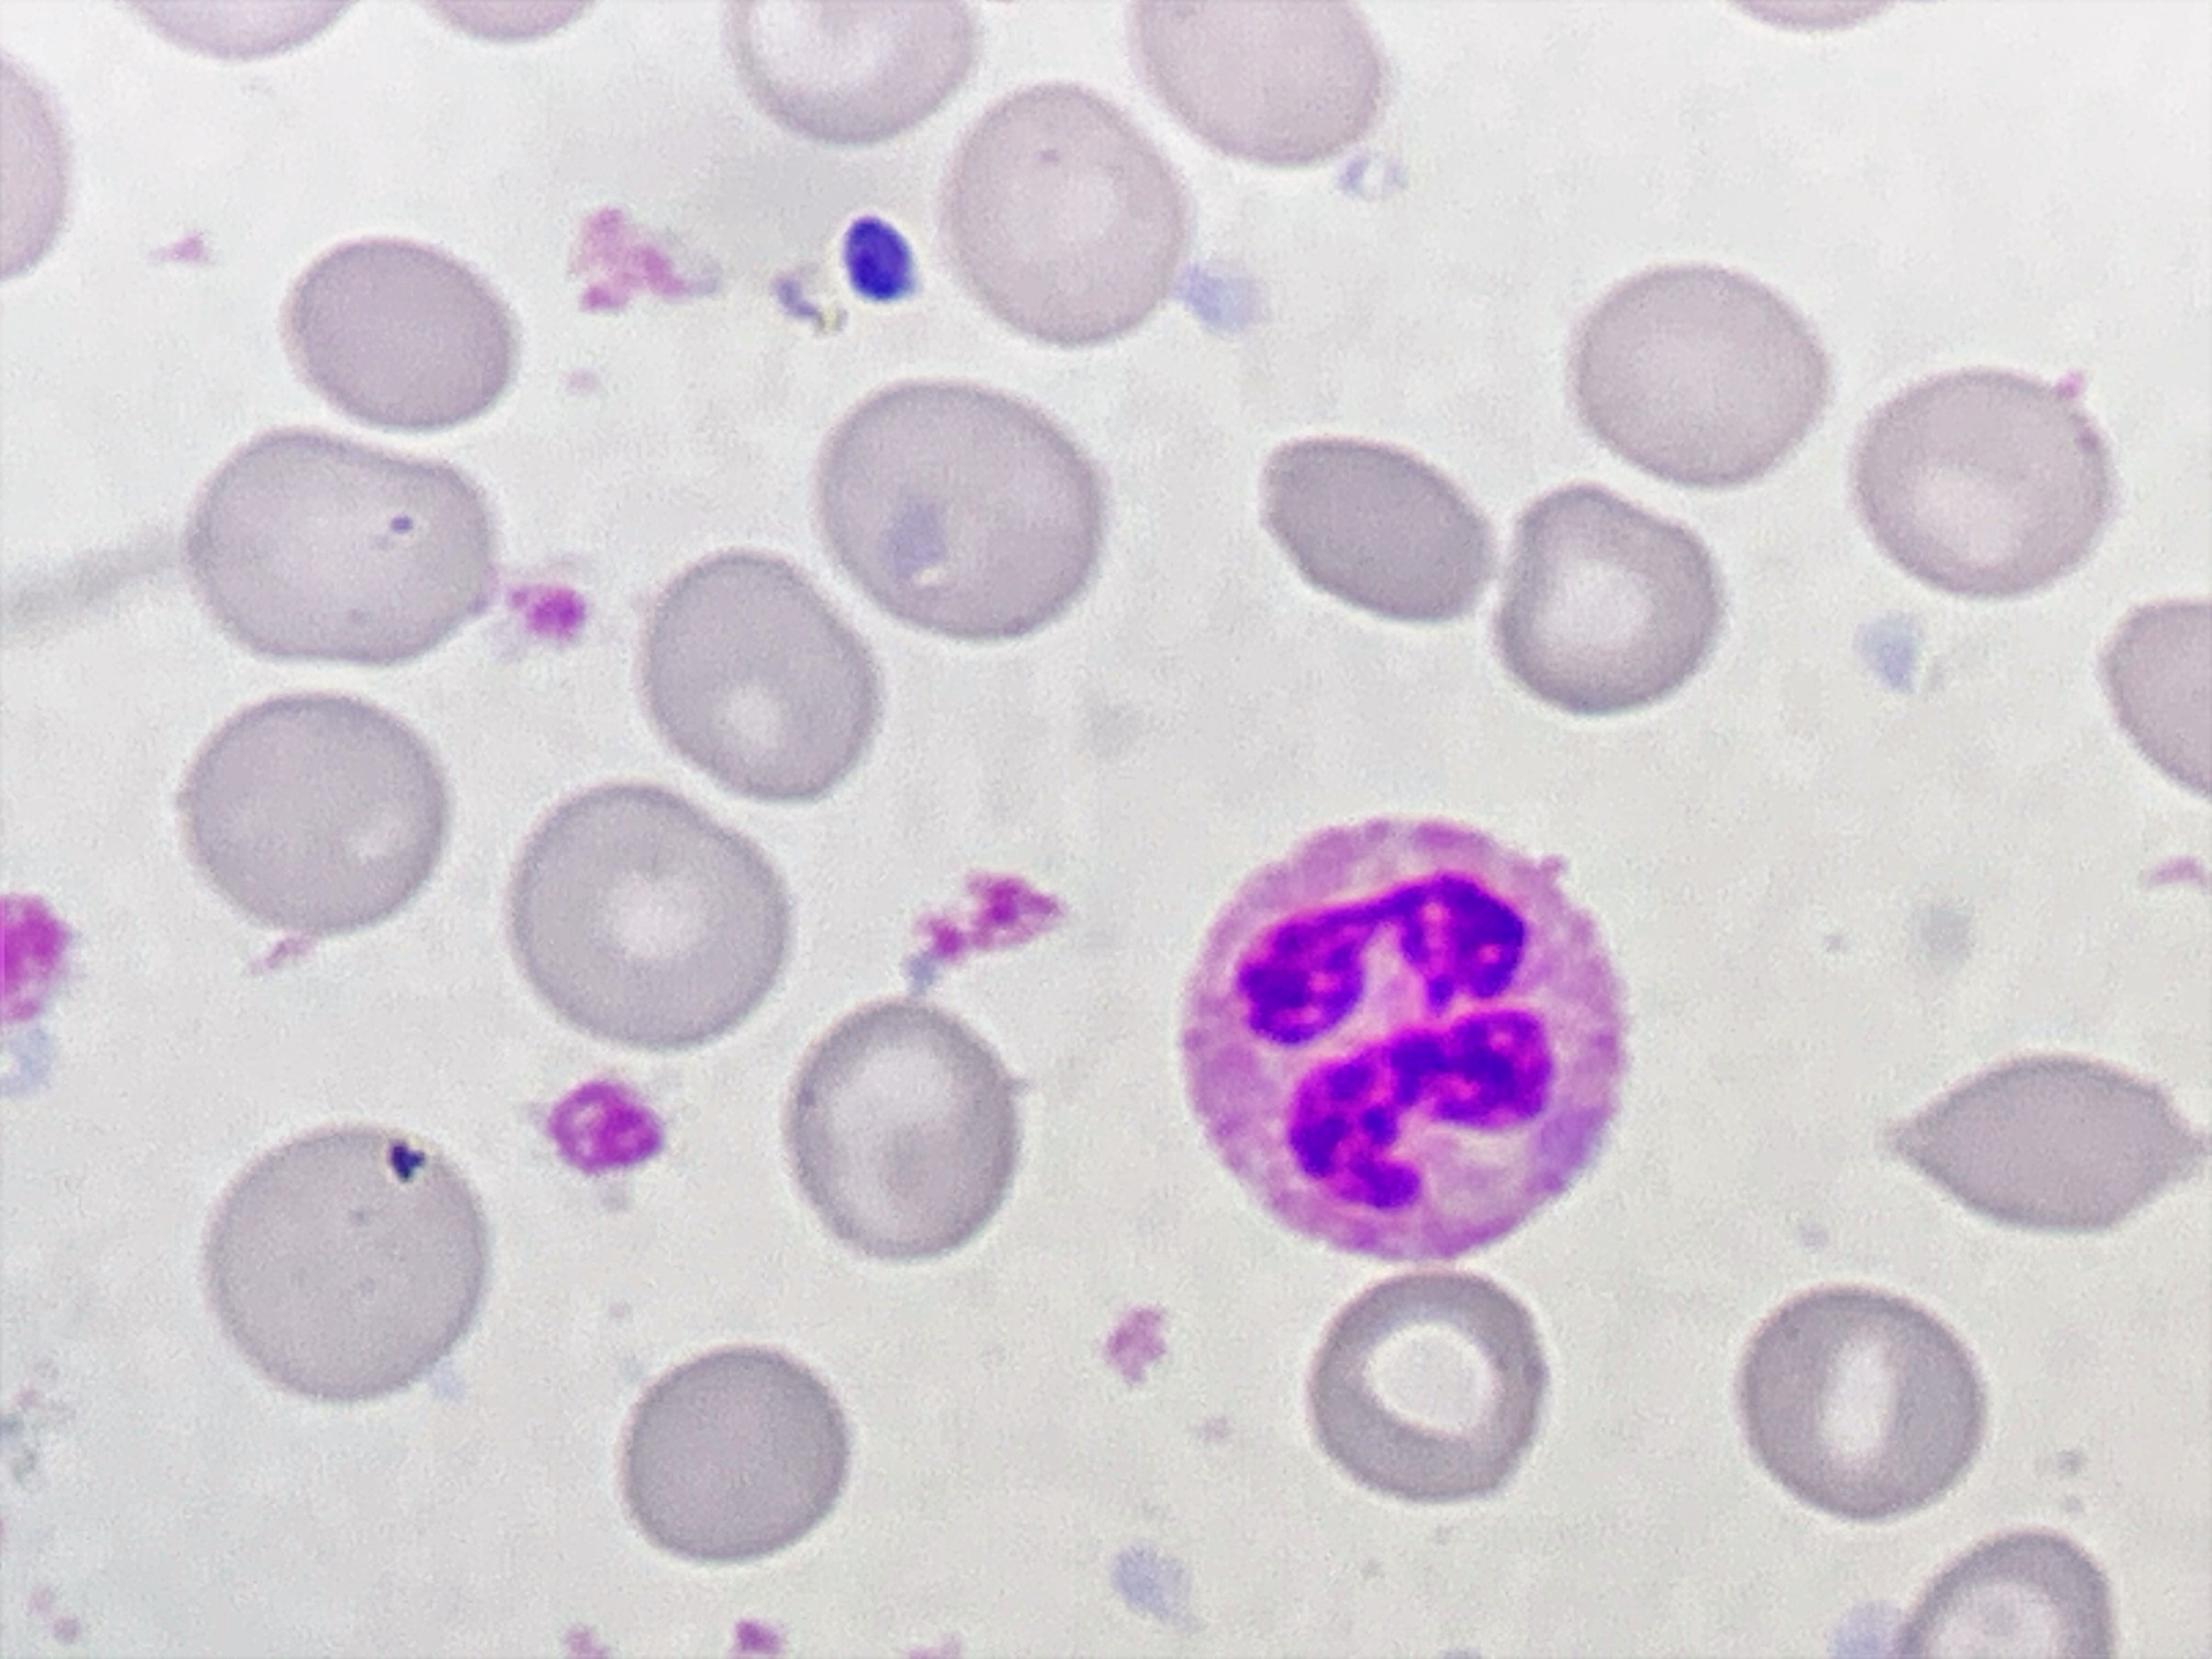
Cell type: NEUTROPHILS